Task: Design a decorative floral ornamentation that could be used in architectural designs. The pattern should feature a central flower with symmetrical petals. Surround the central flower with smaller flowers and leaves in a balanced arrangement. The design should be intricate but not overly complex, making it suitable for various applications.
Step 514:
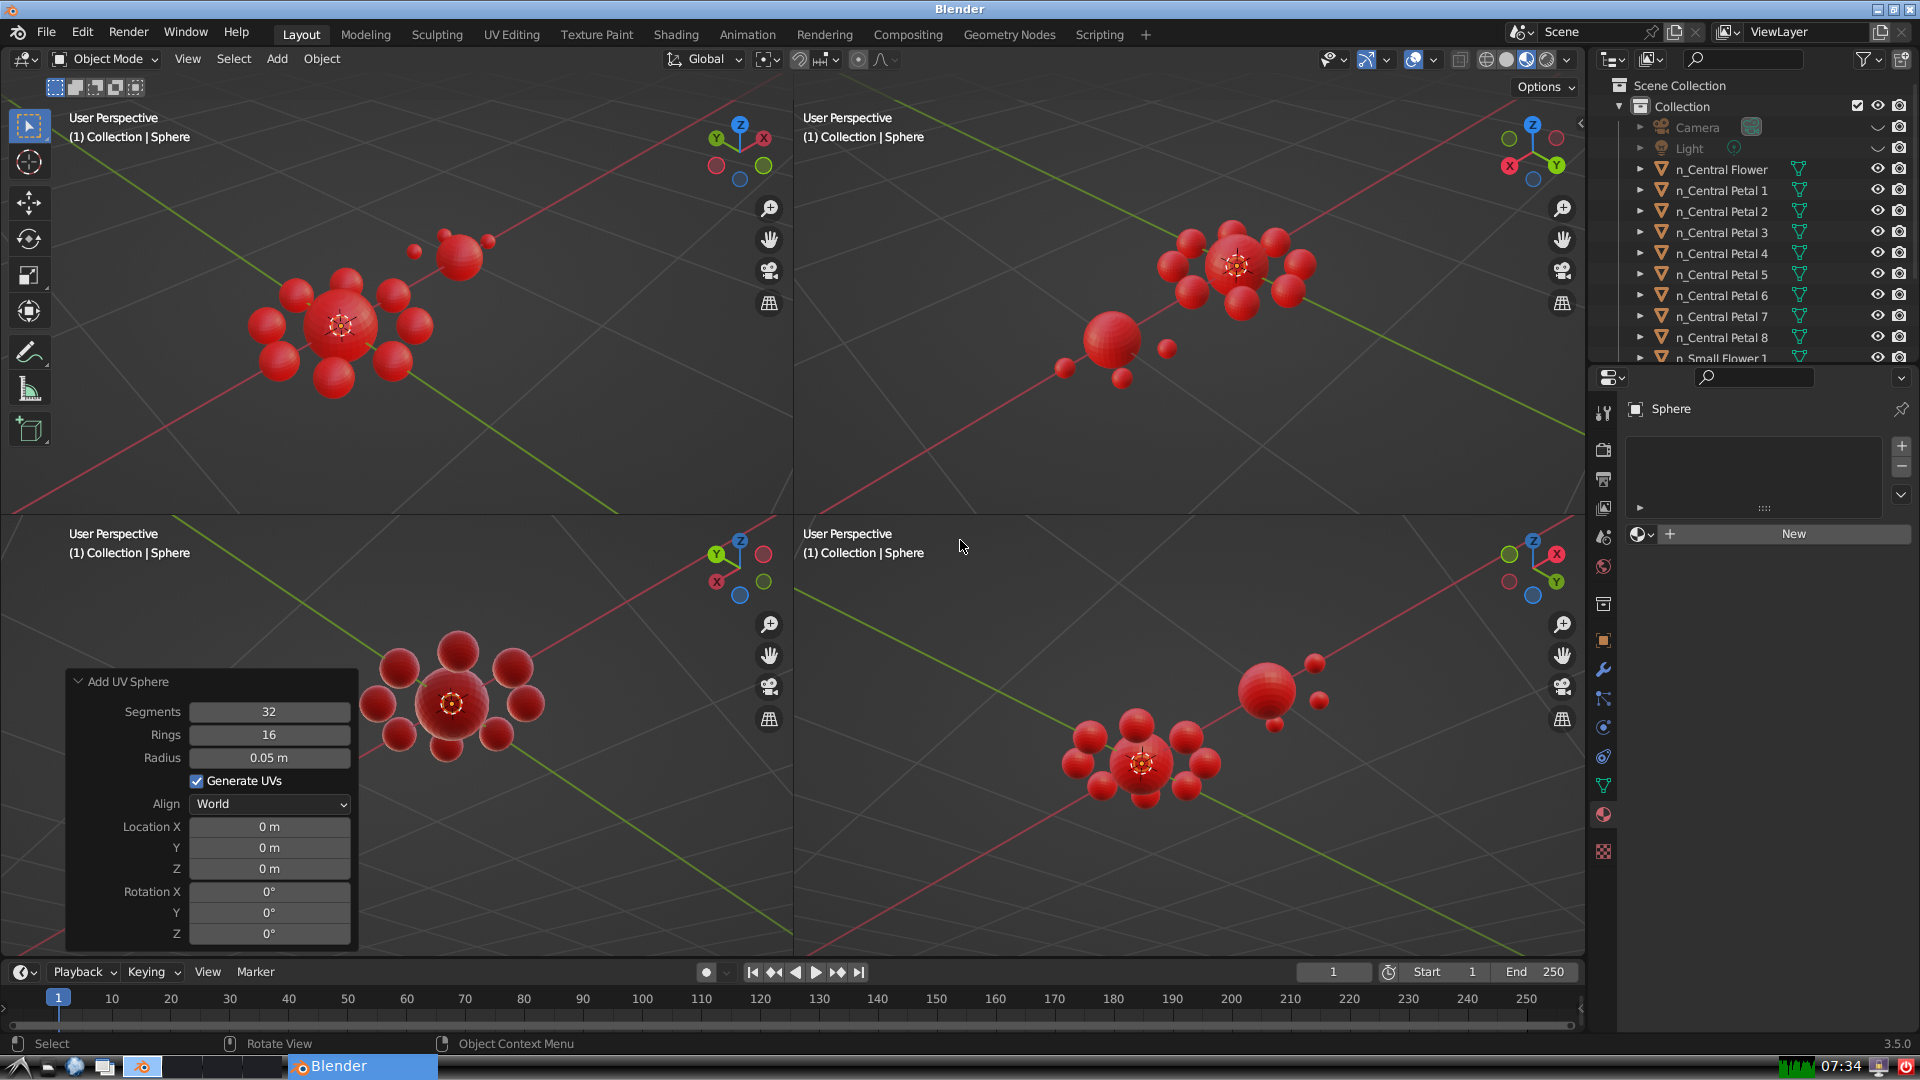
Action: {"mouse_move": [270, 827]}